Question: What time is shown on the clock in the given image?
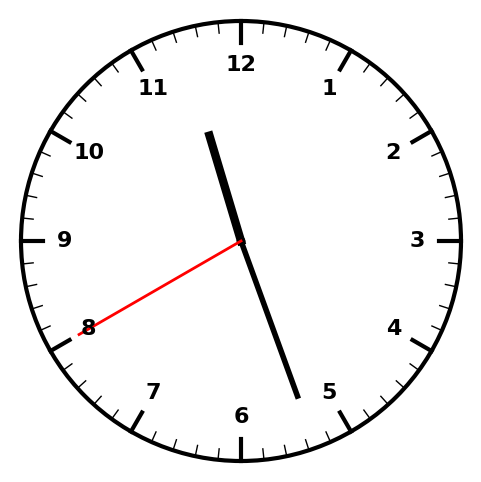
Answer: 11:26:40